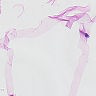
Metastatic tissue present: no